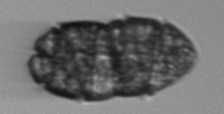
Label: Margalefidinium